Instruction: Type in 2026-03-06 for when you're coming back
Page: home
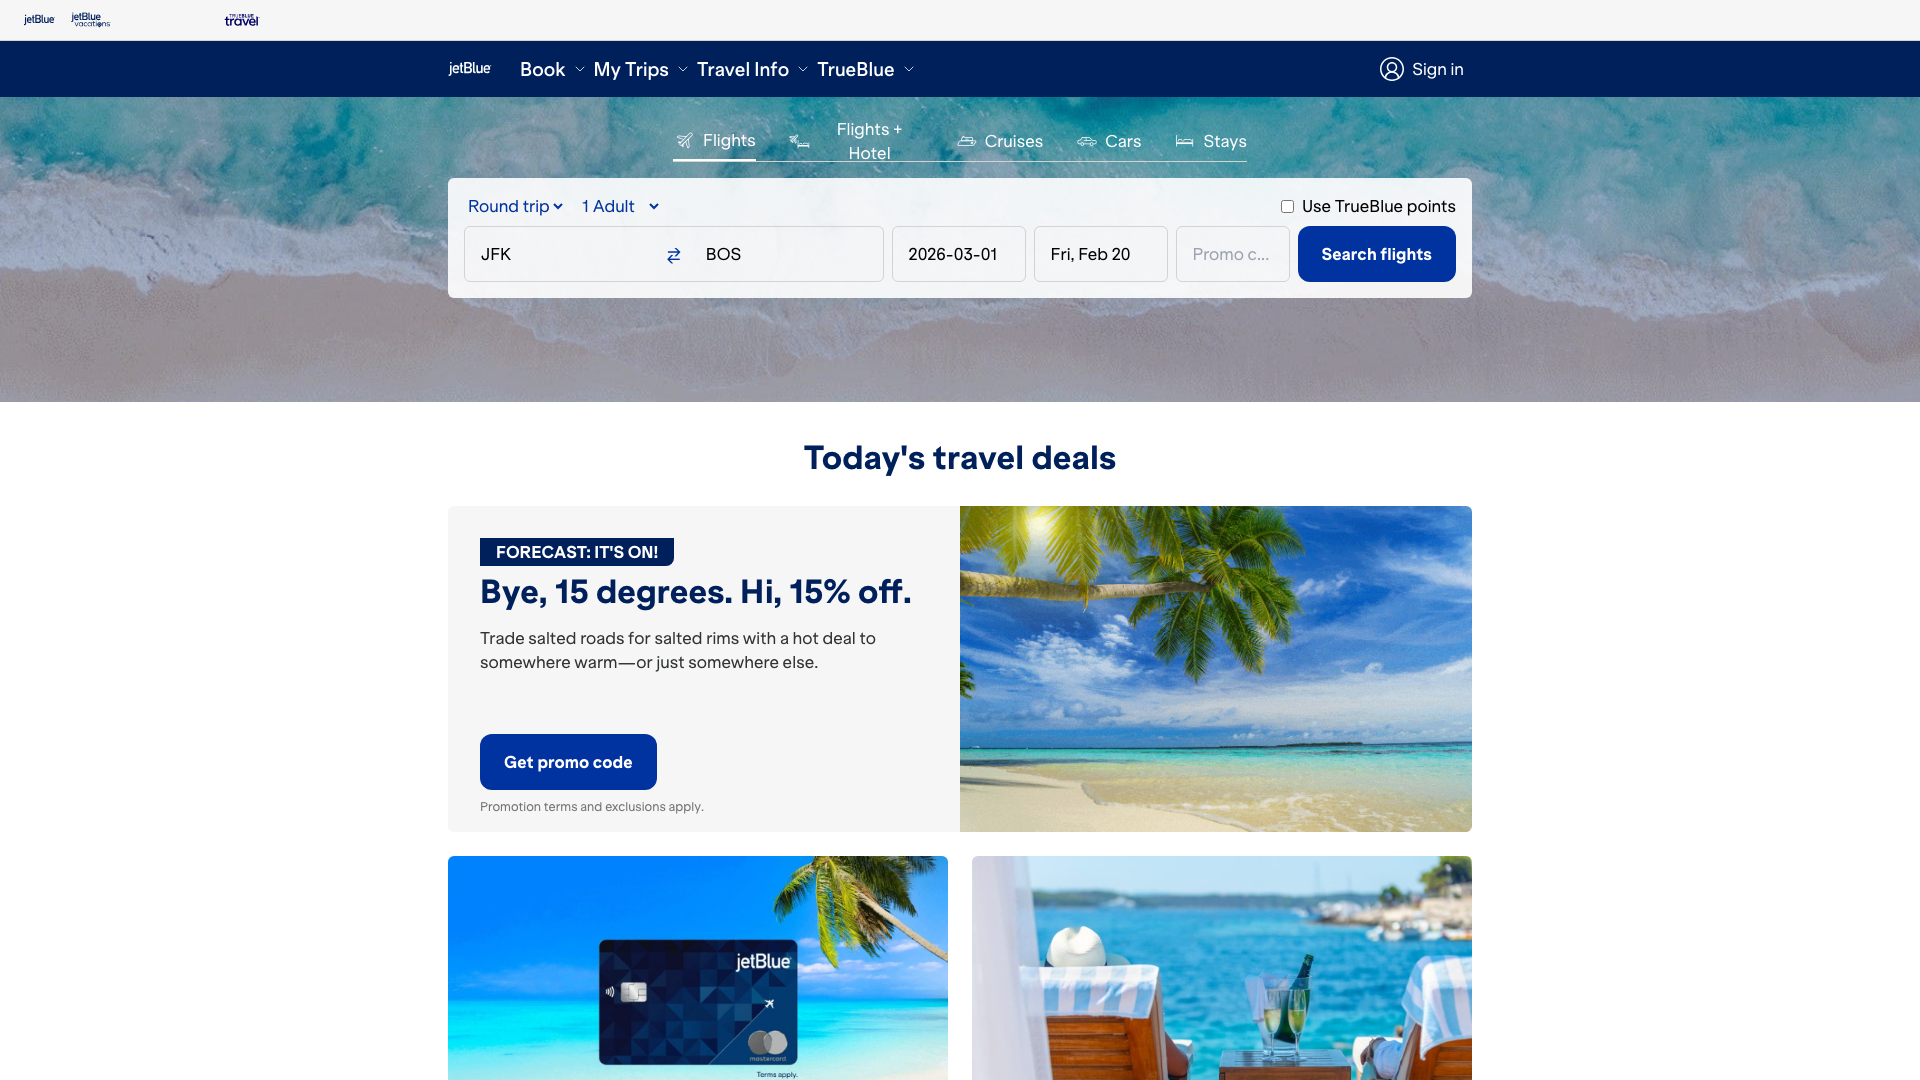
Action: type